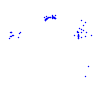
Particle: kaon